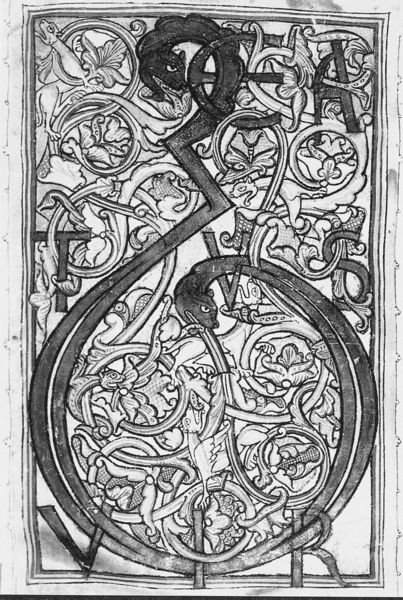
Titel: Augustinus - Erzählungen zu Psalmen
Institution: Douai, Bibliothèque Municipale
Schlagwörter: blätter, blumen, grau, schwarz, skizze, weiss, zeichnung, blüten, tier, tiere, muster, ornament, rahmen, blatt, pflanzen, ranken, papier, grafik, dekor, verzierung, bögen, buch, druck, schwarzweiss, seite, buchstabe, buchstaben, schlange, ranke, buchdruck, schnörkel, verschlungen, schlangen, ornamnet, drachen, handschrift, manuskript, type, minuskel, initialie, t, s, b, a, e, beatus vir, vir, bichstabe, buchstaen